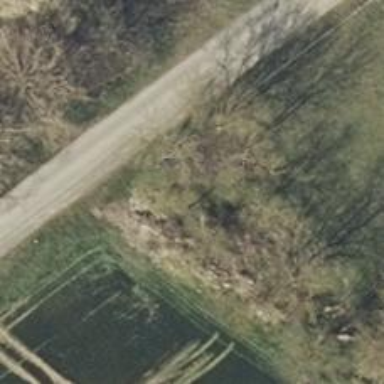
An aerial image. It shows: Culvert tunnel.